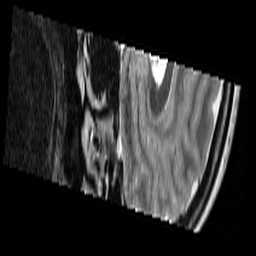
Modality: T2w
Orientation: sagittal
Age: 29
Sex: female
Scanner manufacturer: siemens
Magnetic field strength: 3 T
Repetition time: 7 s
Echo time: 0.085 s